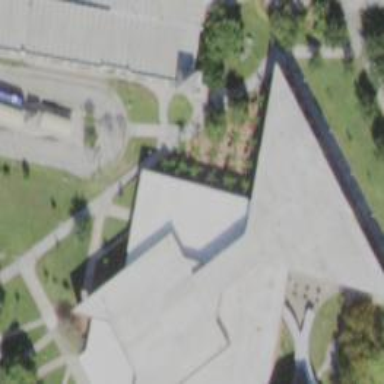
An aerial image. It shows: University building.